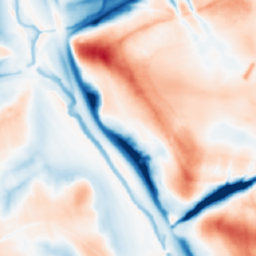
Category: multiscale
Decomposition family: dog_multiscale
Decomposition parameters: sigma_ratio: 2
n_scales: 4
base_sigma: 1
Upsampling method: area
Upsampling parameters: scale: 2
Upsampling scale: 2